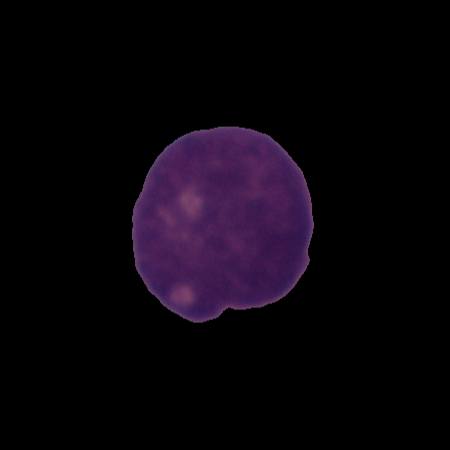
Label: cancer